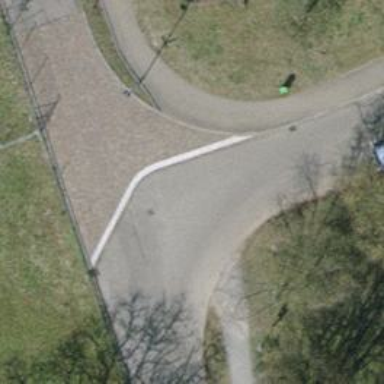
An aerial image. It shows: Uncontrolled road crossing.